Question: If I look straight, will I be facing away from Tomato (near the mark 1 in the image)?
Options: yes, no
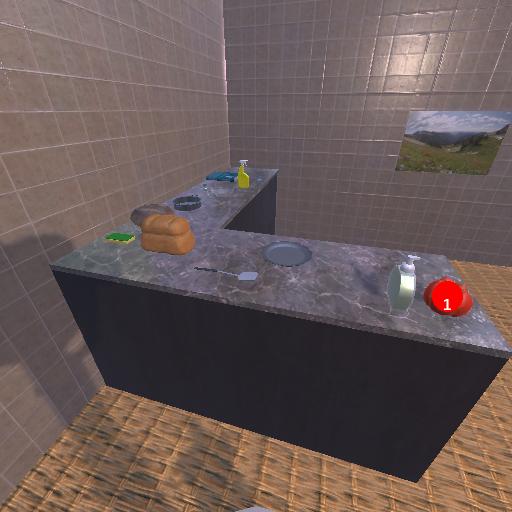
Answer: yes